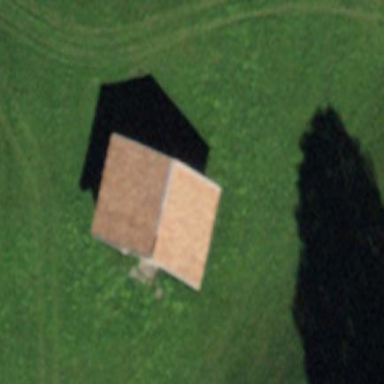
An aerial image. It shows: Barn.